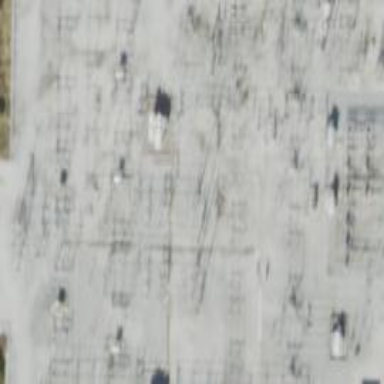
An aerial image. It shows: Transmission level substation.